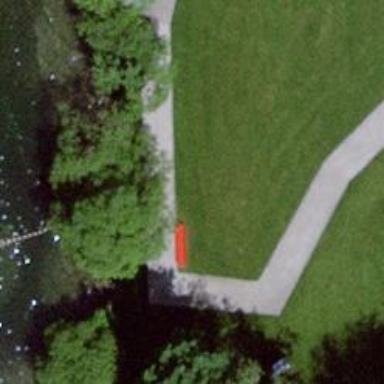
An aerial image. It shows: Bench.